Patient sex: F
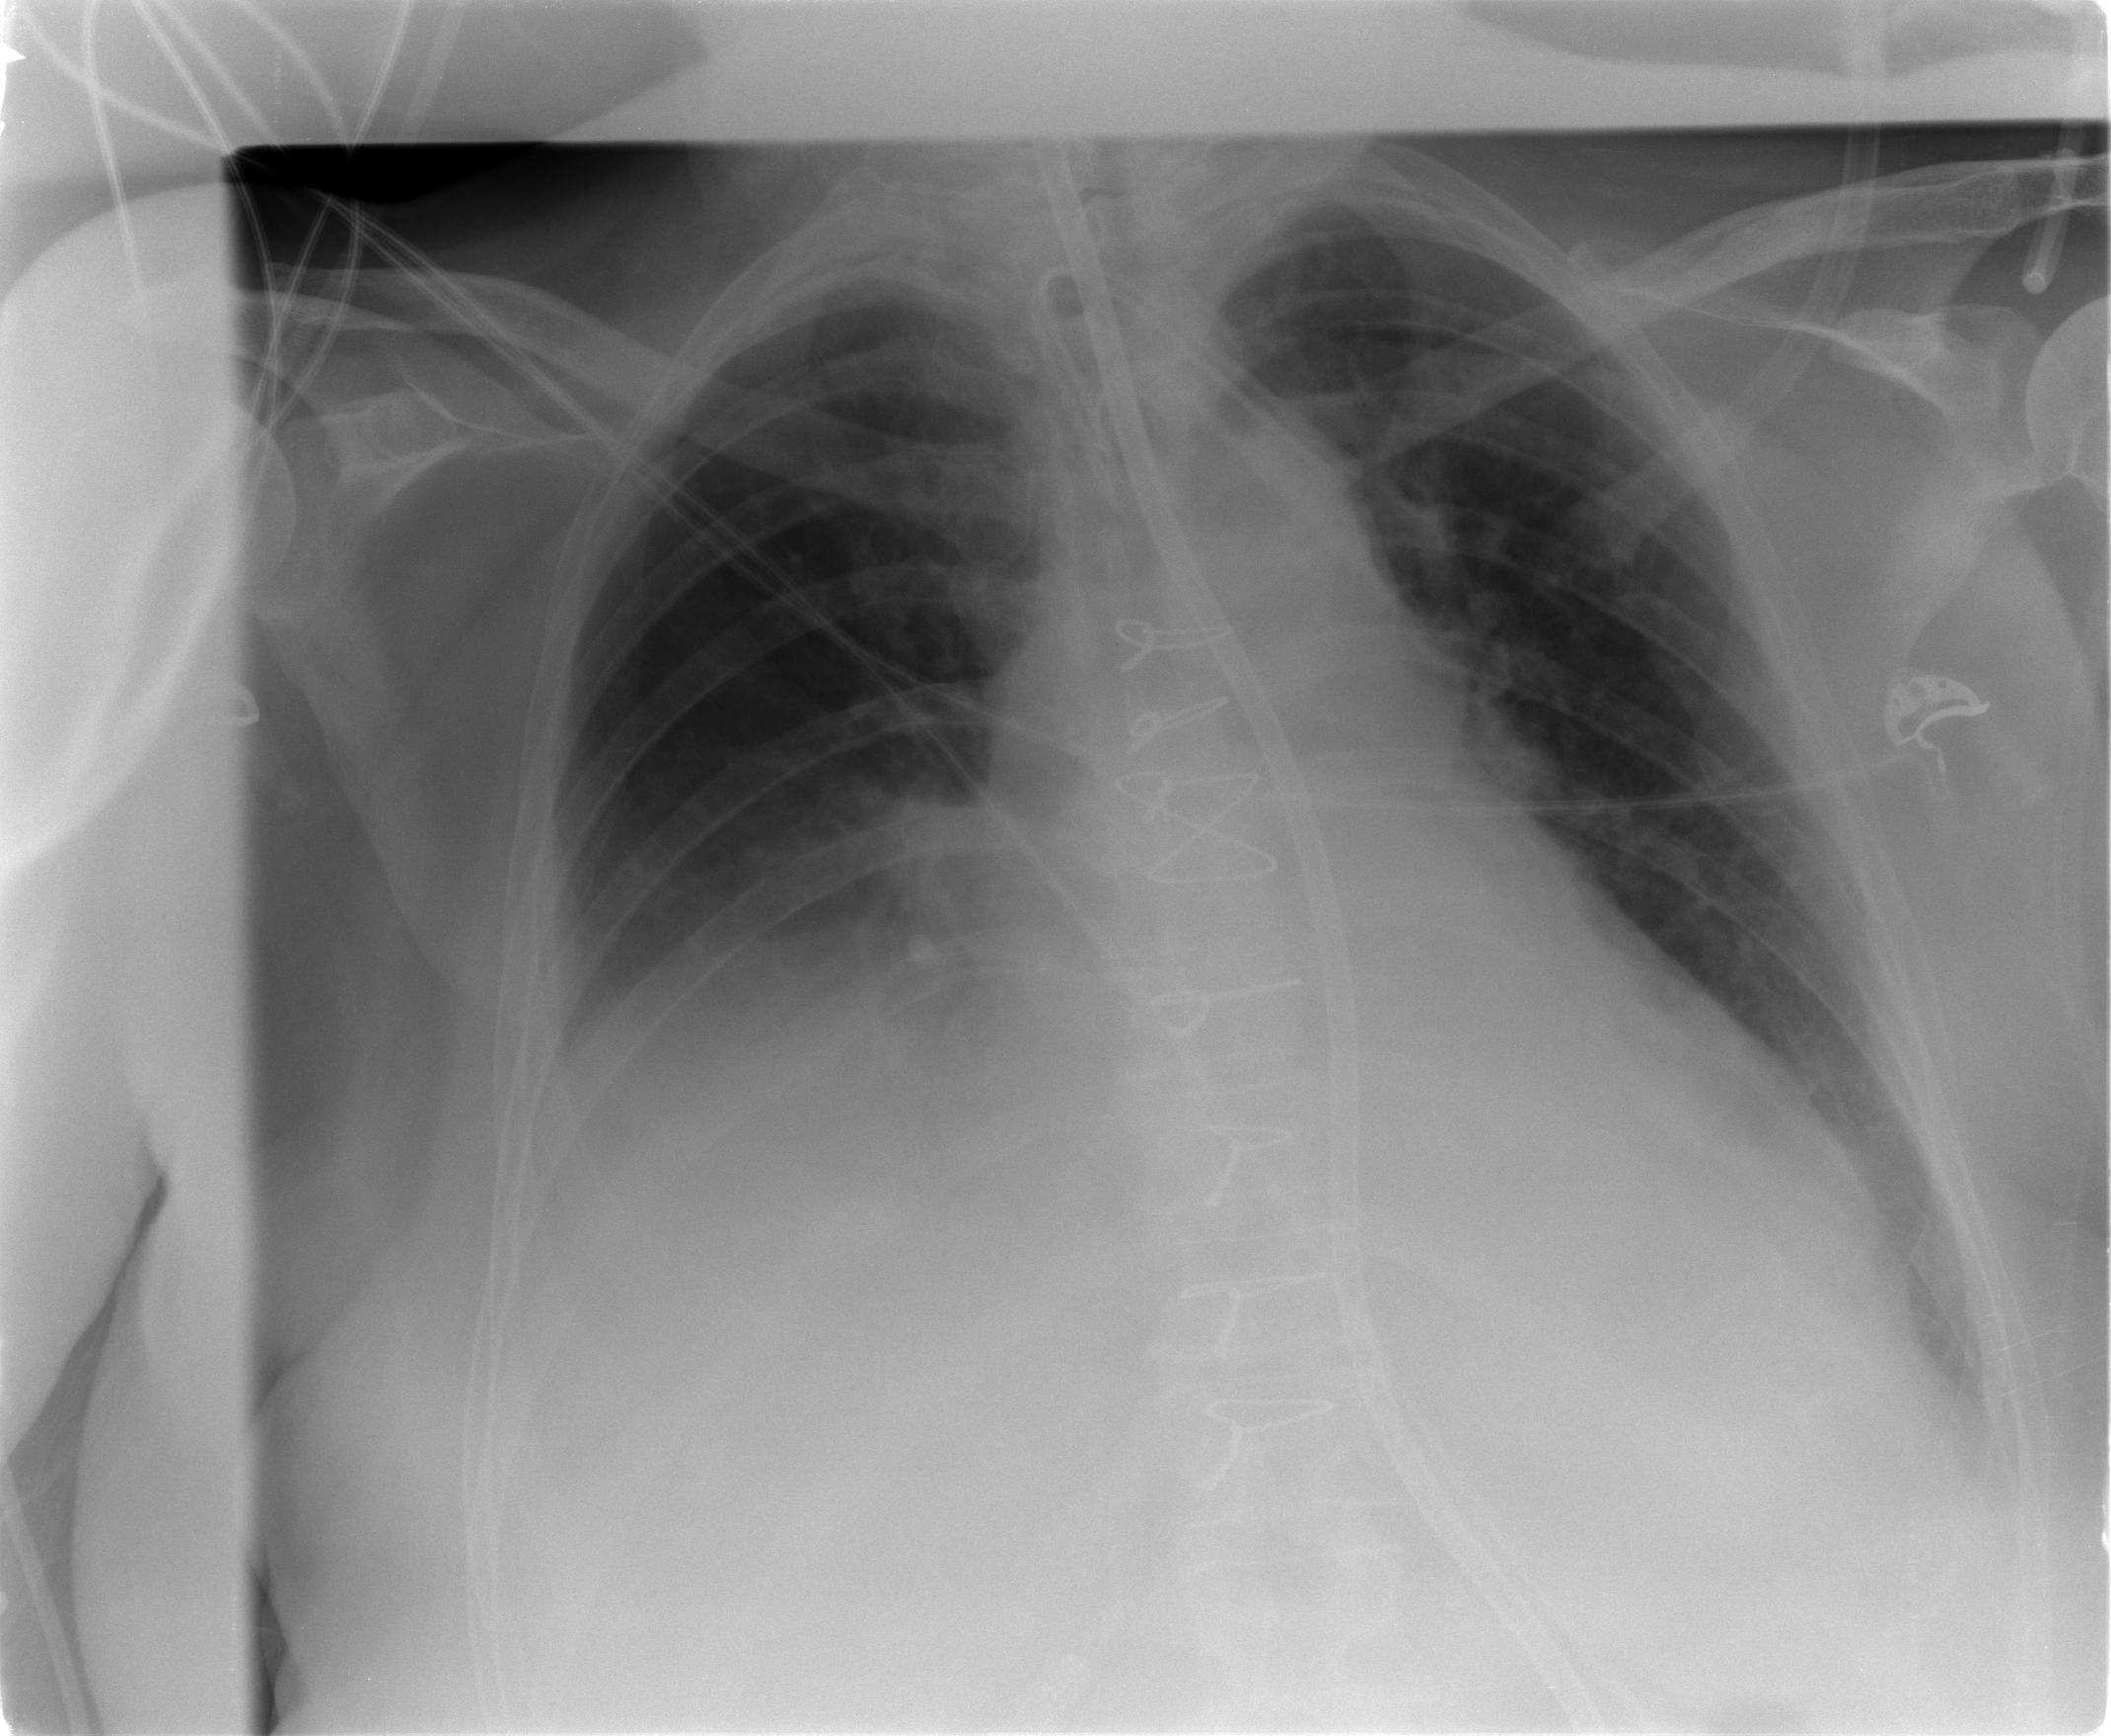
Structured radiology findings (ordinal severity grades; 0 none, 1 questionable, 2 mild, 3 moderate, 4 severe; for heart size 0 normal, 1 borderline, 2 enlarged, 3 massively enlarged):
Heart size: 2
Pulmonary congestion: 0
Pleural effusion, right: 3
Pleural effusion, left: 1
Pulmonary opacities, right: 0
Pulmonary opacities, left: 0
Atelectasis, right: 3
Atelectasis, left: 0